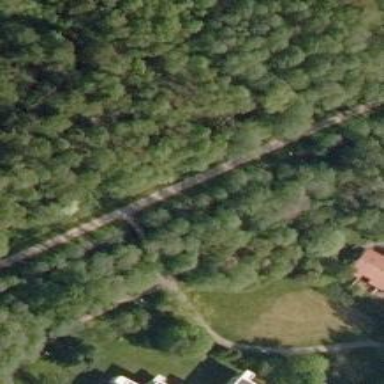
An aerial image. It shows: Footway on bridge.